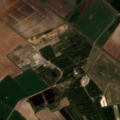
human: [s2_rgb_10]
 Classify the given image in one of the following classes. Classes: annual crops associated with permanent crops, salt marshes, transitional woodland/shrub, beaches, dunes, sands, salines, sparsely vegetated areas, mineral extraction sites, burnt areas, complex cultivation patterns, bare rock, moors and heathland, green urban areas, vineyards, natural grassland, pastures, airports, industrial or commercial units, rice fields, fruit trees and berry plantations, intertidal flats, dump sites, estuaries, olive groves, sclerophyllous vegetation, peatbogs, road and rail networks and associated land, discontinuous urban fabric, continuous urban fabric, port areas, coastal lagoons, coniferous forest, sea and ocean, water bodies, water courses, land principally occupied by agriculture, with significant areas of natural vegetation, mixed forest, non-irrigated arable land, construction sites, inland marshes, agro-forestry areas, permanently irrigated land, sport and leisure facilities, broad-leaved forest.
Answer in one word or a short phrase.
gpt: non-irrigated arable land, land principally occupied by agriculture, with significant areas of natural vegetation, coniferous forest, mixed forest